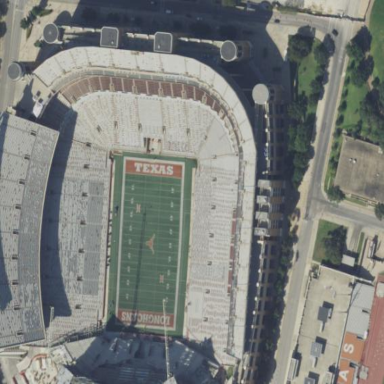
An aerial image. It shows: Stadium primarily used for American football.